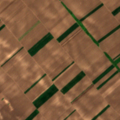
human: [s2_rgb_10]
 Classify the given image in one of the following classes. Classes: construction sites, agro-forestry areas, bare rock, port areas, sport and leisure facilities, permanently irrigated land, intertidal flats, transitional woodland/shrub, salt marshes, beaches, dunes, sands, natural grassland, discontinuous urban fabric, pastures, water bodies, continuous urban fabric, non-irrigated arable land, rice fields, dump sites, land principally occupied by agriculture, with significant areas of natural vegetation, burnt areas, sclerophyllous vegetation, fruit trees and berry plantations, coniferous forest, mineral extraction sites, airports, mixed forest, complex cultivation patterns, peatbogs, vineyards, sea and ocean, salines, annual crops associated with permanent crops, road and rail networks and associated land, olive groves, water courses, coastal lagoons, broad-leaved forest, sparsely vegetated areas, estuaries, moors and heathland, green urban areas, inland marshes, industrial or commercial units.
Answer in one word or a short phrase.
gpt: non-irrigated arable land